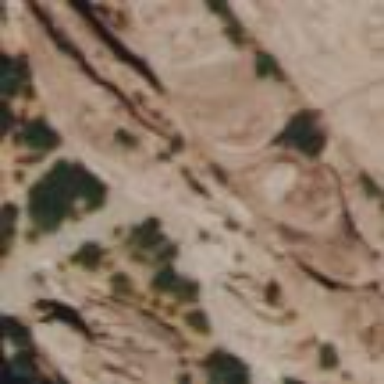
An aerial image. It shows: Brown cliff in natural setting.